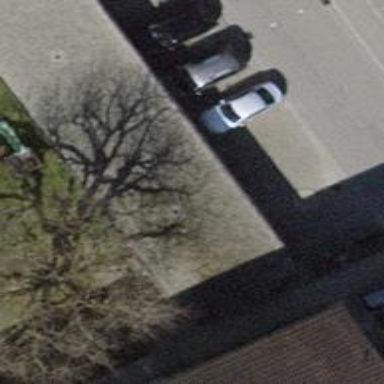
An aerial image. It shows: Group of garages.